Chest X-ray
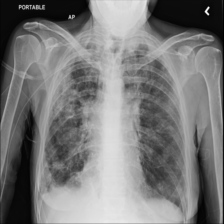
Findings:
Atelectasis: negative
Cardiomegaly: negative
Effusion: negative
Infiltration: positive
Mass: negative
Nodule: negative
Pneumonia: negative
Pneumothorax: negative
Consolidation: negative
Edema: negative
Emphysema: negative
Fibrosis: negative
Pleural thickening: negative
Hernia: negative